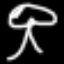
Label: mushroom